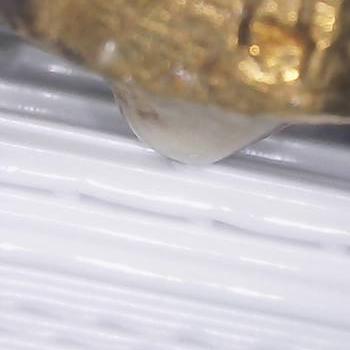
Flow rate: 89%